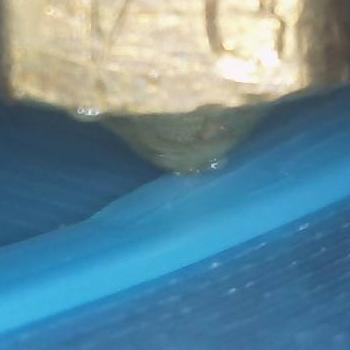
Flow rate: 149%